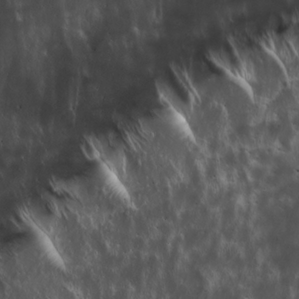
Label: non_frost